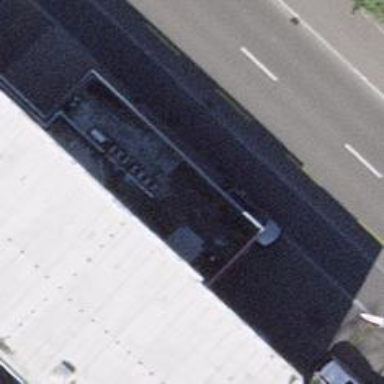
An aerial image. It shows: Fuel station.